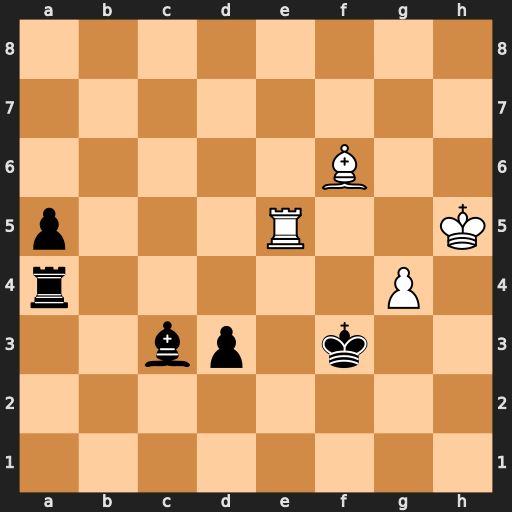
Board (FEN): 8/8/5B2/p3R2K/r5P1/2bp1k2/8/8
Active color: w
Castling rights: -
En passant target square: -
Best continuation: Rf5+ Ke2 Bxc3 d2 Bxd2 Kxd2 g5